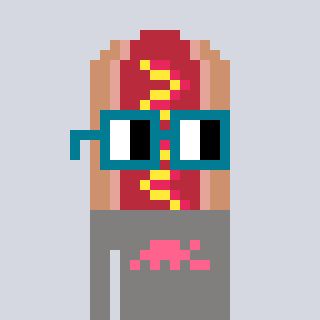
a pixel art character with square dark green glasses, a hotdog-shaped head and a bluegrey-colored body on a cool background